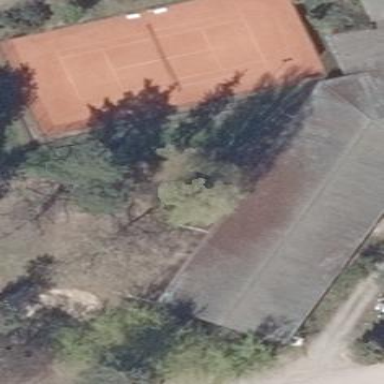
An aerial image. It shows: Tennis court on pitch.